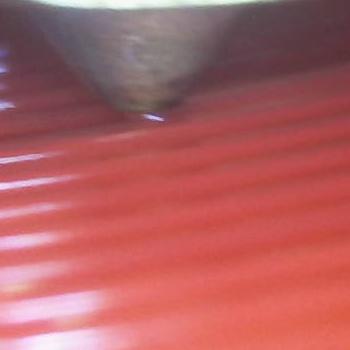
Flow rate: 188%